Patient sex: F
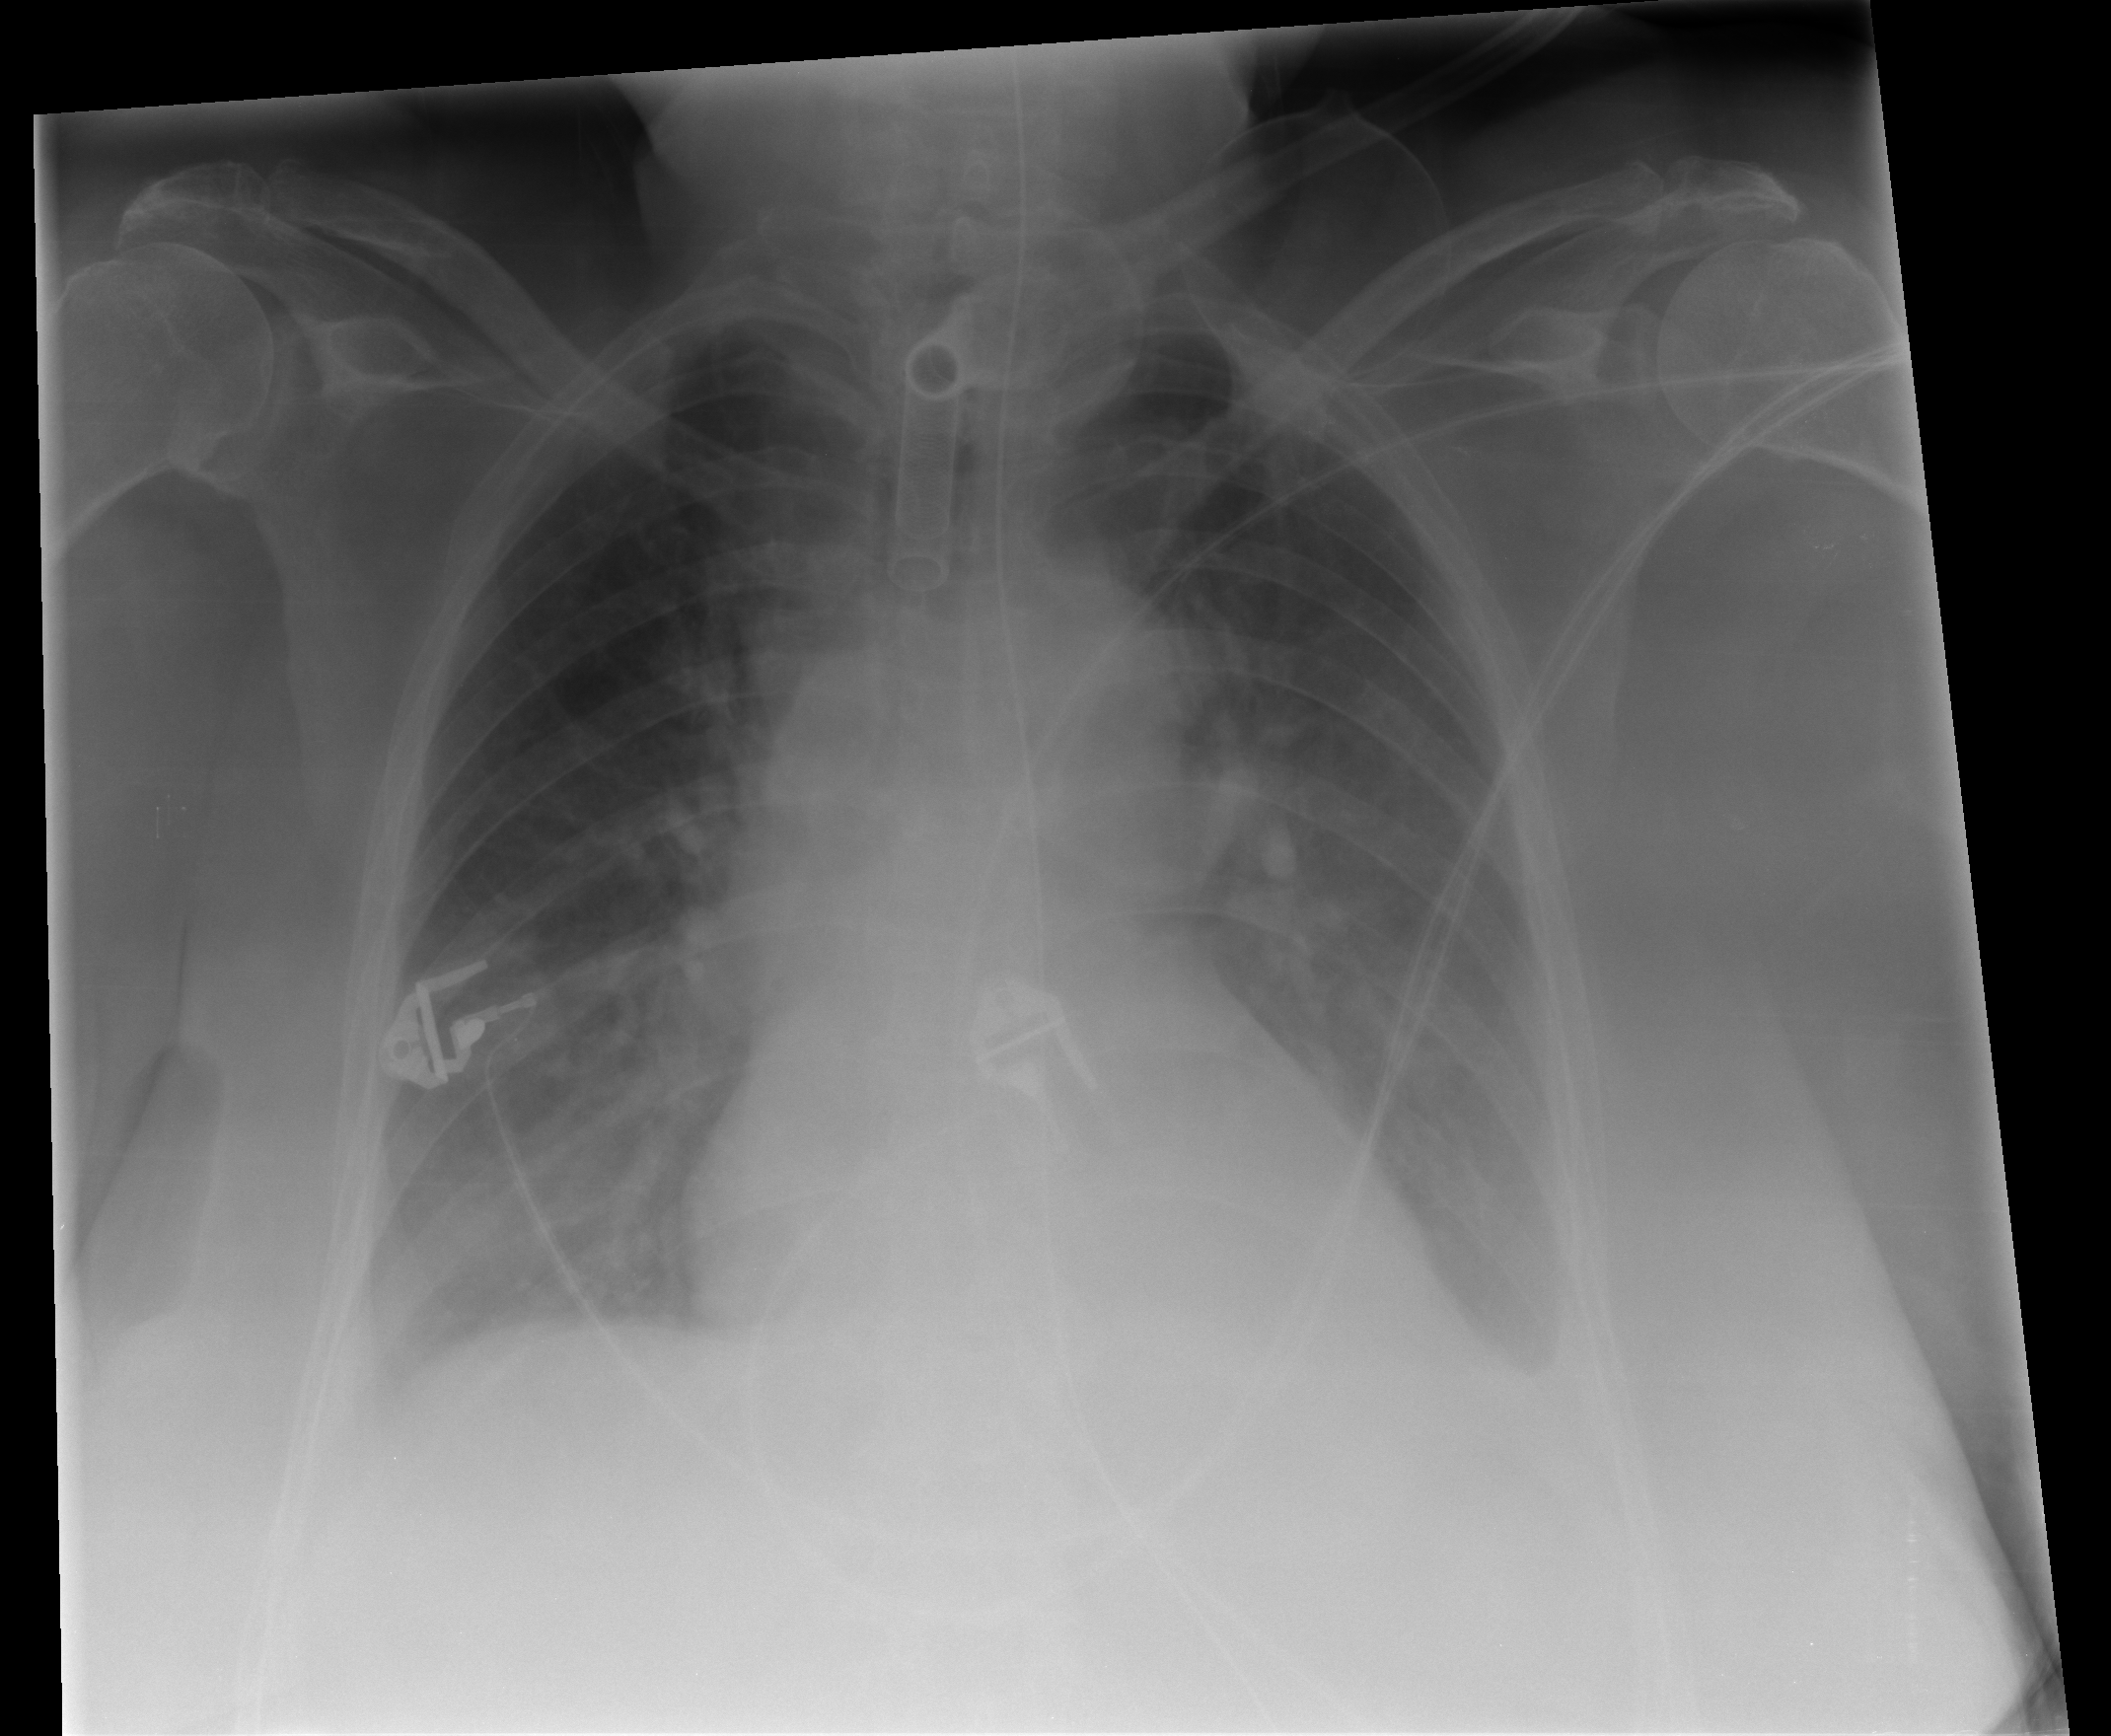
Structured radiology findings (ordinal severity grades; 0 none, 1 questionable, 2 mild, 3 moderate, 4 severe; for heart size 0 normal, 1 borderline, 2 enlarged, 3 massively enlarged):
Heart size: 0
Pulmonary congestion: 2
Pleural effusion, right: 2
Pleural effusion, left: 2
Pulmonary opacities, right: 1
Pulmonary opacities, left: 0
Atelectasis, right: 2
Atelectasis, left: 1